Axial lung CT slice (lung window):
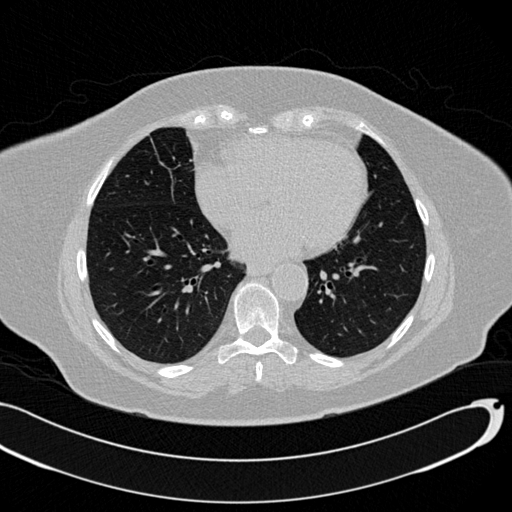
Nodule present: no